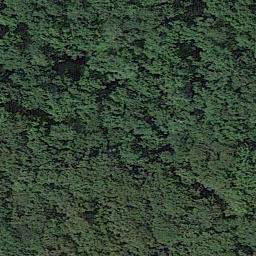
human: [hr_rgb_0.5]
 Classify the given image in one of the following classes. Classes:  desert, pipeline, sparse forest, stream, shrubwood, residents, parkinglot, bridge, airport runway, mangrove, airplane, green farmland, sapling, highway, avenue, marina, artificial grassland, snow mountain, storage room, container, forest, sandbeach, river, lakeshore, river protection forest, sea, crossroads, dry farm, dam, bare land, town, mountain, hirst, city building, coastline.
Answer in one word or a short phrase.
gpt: forest